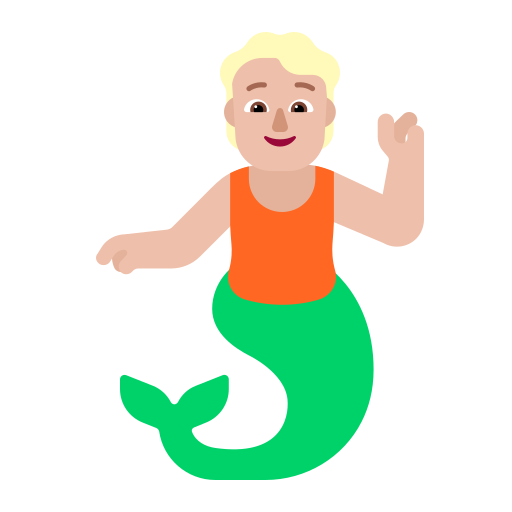
person merpeople flat  light